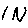
Label: line